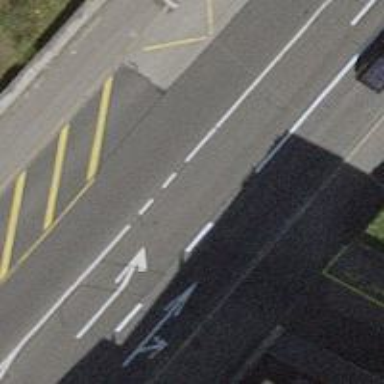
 there is bus lane with shared bus and cycle lane."